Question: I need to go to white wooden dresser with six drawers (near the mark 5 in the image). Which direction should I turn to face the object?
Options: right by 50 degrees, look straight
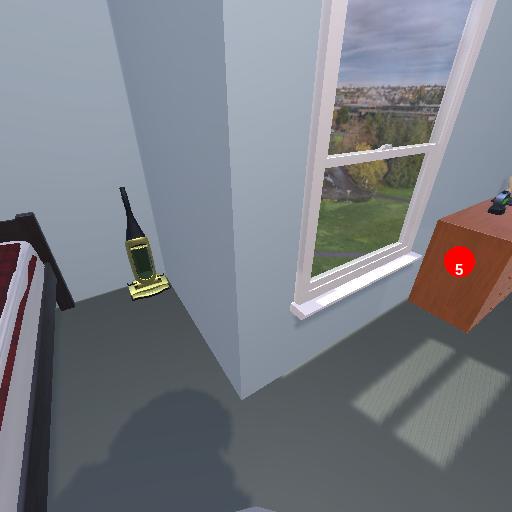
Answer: right by 50 degrees